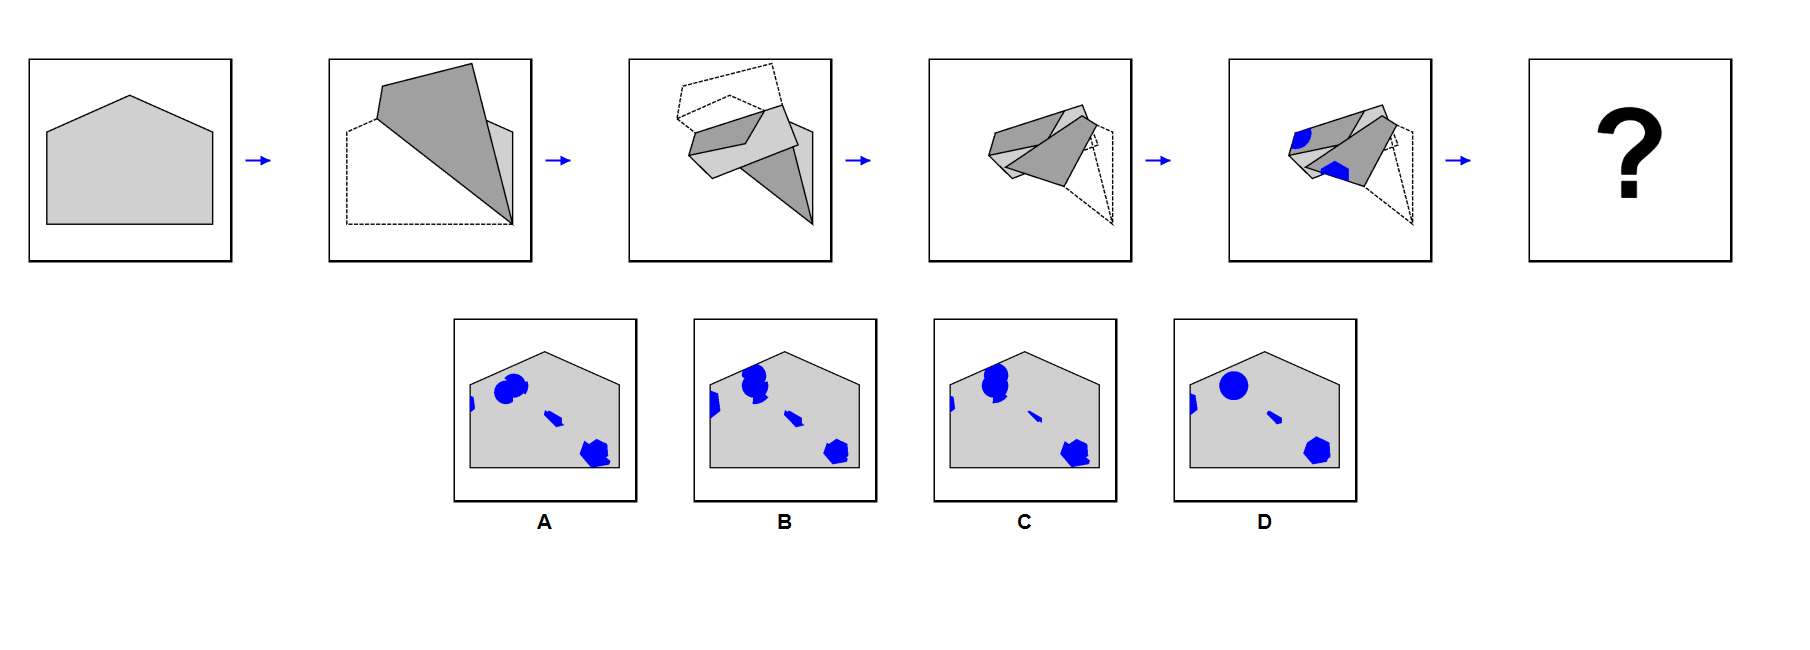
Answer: D